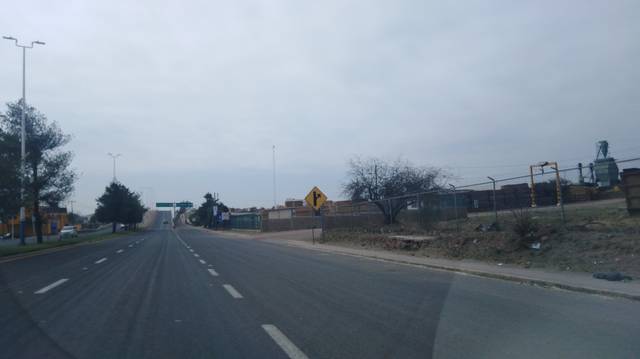
Region: Mexico
Coordinates: 24.055, -104.657